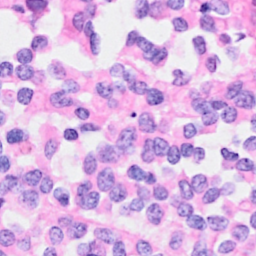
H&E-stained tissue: Breast